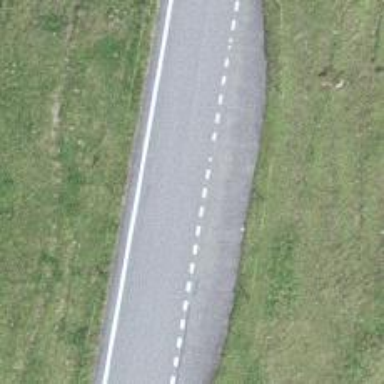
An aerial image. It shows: Passing place on the road.